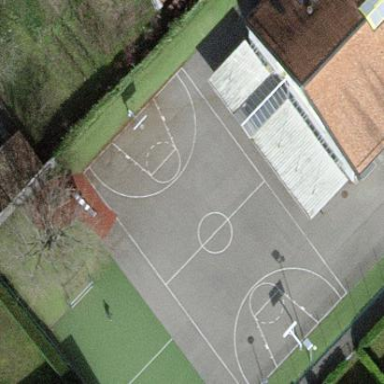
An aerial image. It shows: Basketball court on pitch.